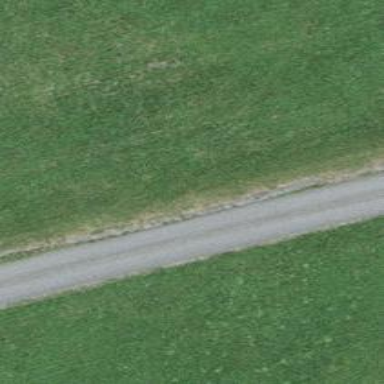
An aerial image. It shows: Asphalt track with grade 1 tracktype.